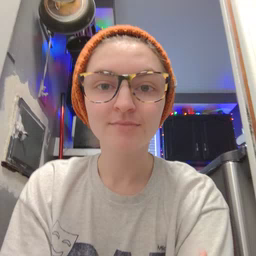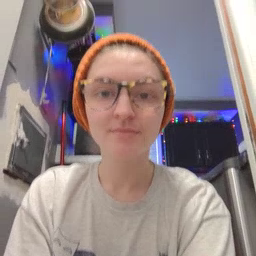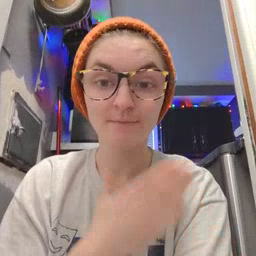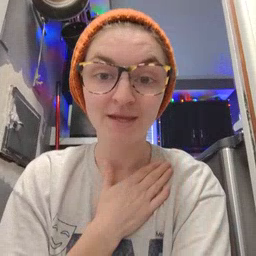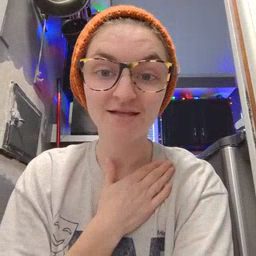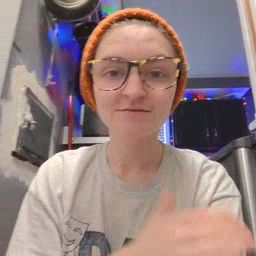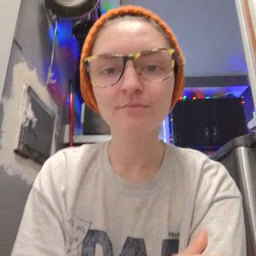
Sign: minemy